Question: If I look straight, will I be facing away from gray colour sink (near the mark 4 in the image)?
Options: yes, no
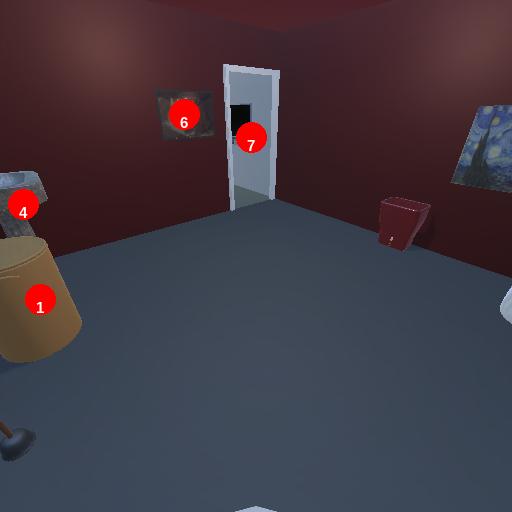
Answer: yes